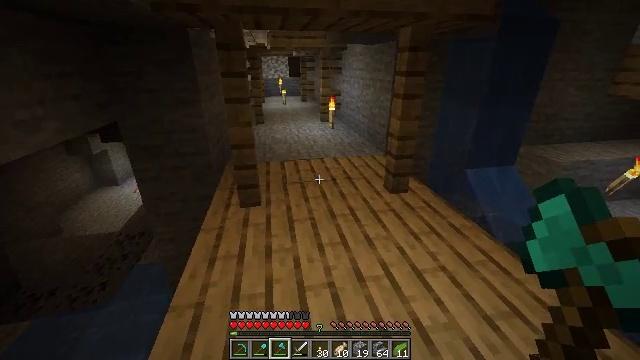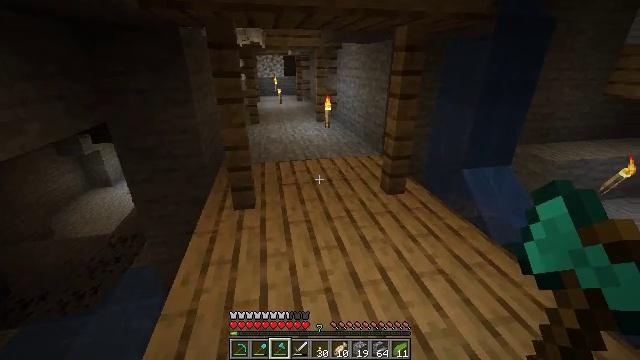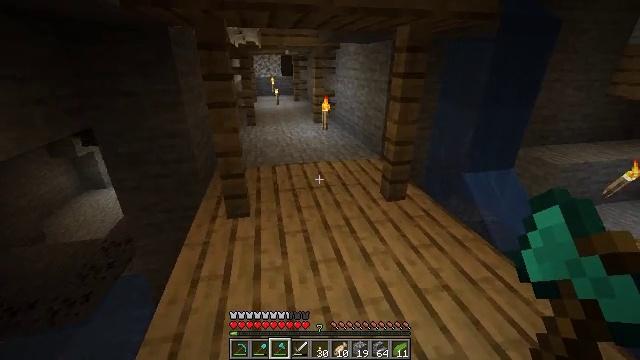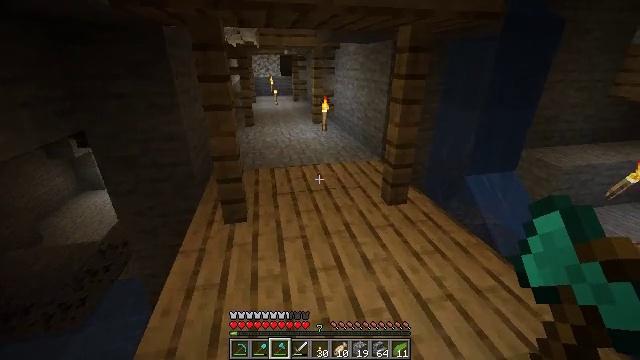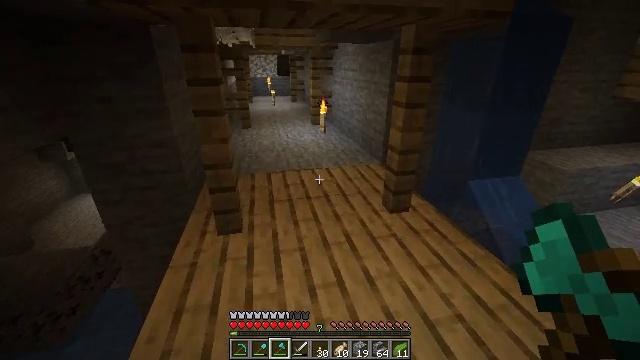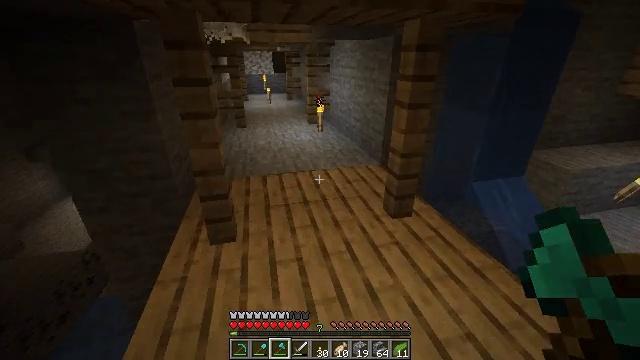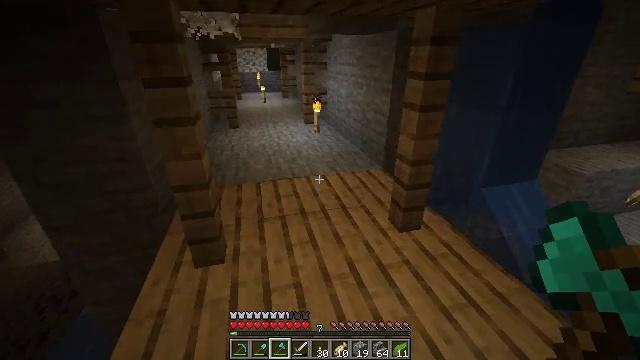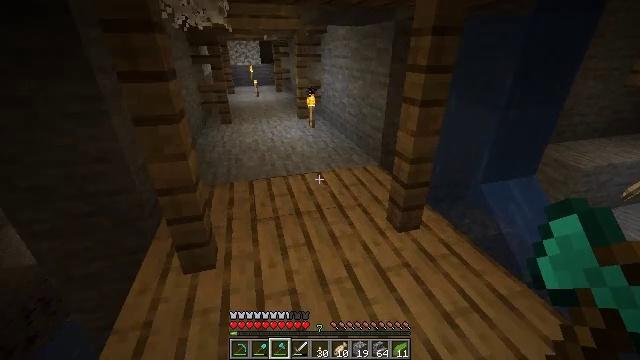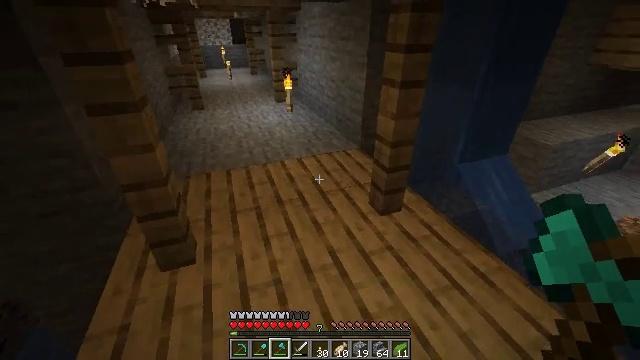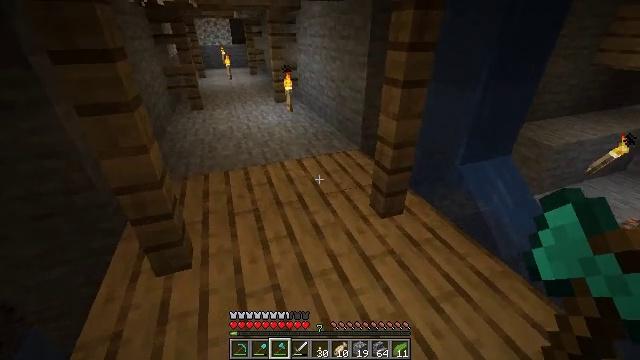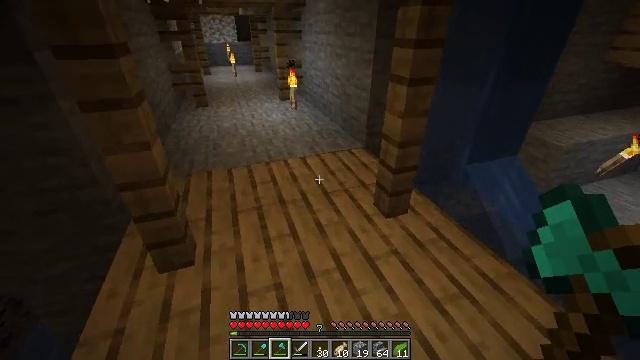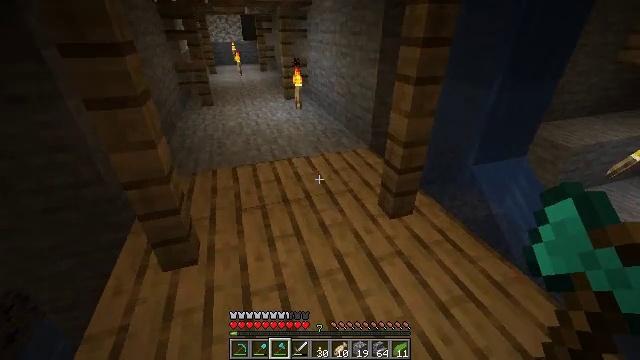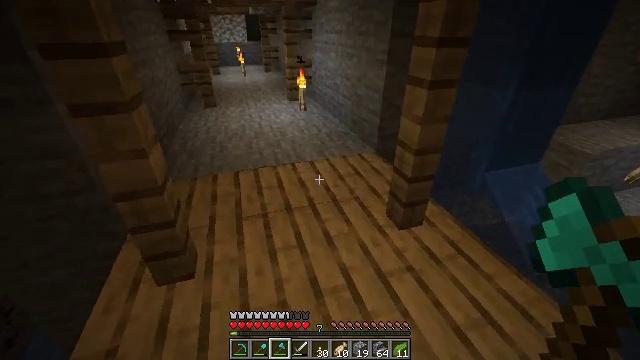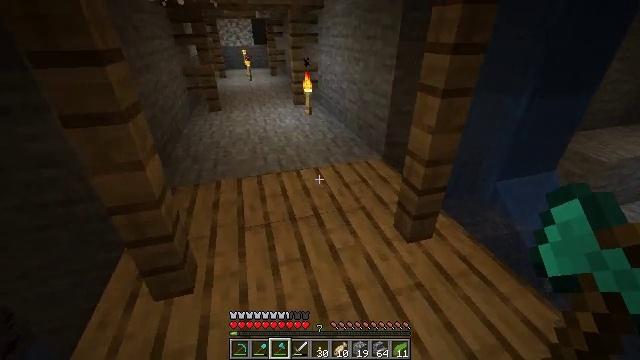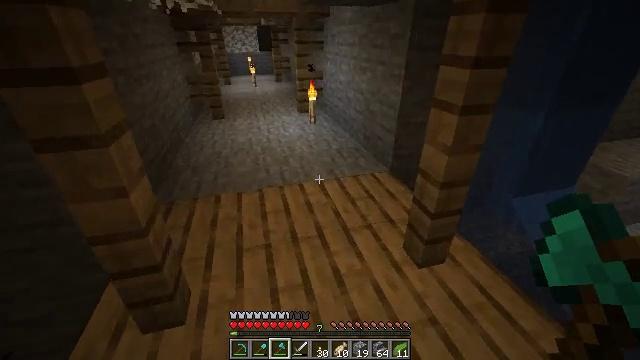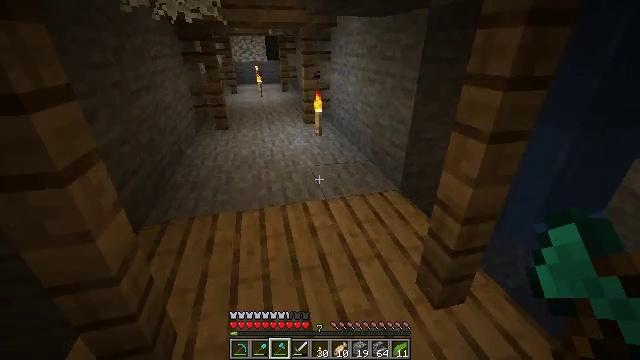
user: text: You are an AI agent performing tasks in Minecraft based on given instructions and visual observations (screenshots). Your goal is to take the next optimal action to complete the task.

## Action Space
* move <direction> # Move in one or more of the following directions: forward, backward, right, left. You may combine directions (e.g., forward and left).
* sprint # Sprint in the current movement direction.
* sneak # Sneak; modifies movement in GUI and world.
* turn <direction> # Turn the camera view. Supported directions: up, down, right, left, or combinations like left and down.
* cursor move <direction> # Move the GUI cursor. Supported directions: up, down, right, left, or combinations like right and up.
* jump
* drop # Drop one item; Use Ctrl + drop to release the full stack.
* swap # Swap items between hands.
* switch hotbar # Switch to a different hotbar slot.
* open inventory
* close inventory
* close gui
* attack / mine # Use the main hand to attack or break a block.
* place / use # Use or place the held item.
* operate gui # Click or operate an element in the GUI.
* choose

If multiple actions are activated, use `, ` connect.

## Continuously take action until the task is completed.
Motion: motion action
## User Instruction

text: Drop a dandelion.
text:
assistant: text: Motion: move forward
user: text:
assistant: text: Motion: move forward
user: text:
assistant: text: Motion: move forward
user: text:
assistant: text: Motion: move forward
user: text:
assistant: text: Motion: move forward
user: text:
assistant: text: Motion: move forward
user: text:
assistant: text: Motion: turn right and down
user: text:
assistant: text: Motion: turn right and down
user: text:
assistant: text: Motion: no_op
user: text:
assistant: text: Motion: turn left
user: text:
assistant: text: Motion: move forward, turn left
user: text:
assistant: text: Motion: move forward
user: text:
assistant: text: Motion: move forward, turn left
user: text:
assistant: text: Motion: move forward, turn left and up
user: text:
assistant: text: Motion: move forward, turn left and up
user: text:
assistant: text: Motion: move forward
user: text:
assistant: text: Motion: move forward
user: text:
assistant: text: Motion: move forward, turn left
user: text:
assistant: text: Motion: turn left
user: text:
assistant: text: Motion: turn left
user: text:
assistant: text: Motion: turn left
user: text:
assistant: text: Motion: turn left
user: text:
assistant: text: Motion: turn left
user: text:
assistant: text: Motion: turn left and down
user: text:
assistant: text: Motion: turn left and down
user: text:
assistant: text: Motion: turn left and down
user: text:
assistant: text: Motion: turn left and down
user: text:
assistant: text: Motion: turn left and down
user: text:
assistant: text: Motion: turn left and down
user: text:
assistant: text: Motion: turn left and down